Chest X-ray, PA view. Patient: 32 years old, sex F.
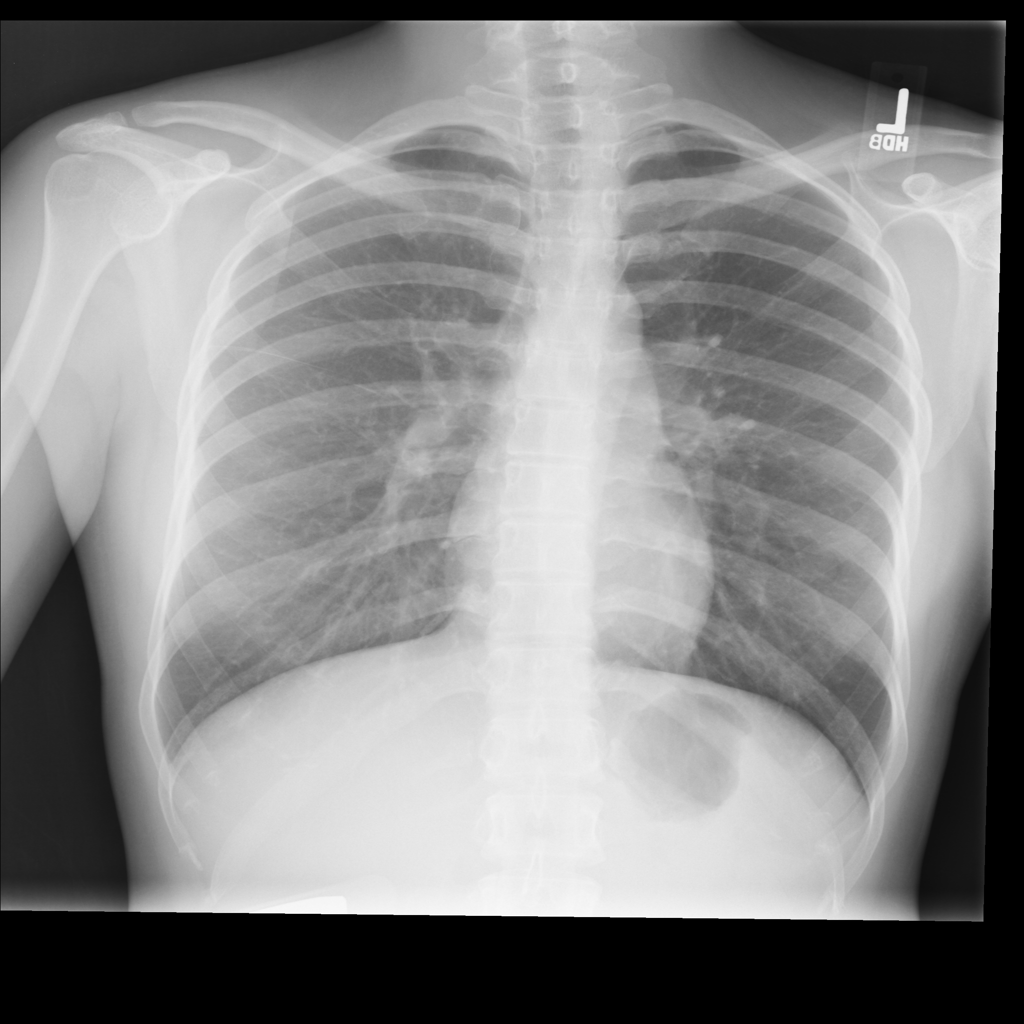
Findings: No Finding